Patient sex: M
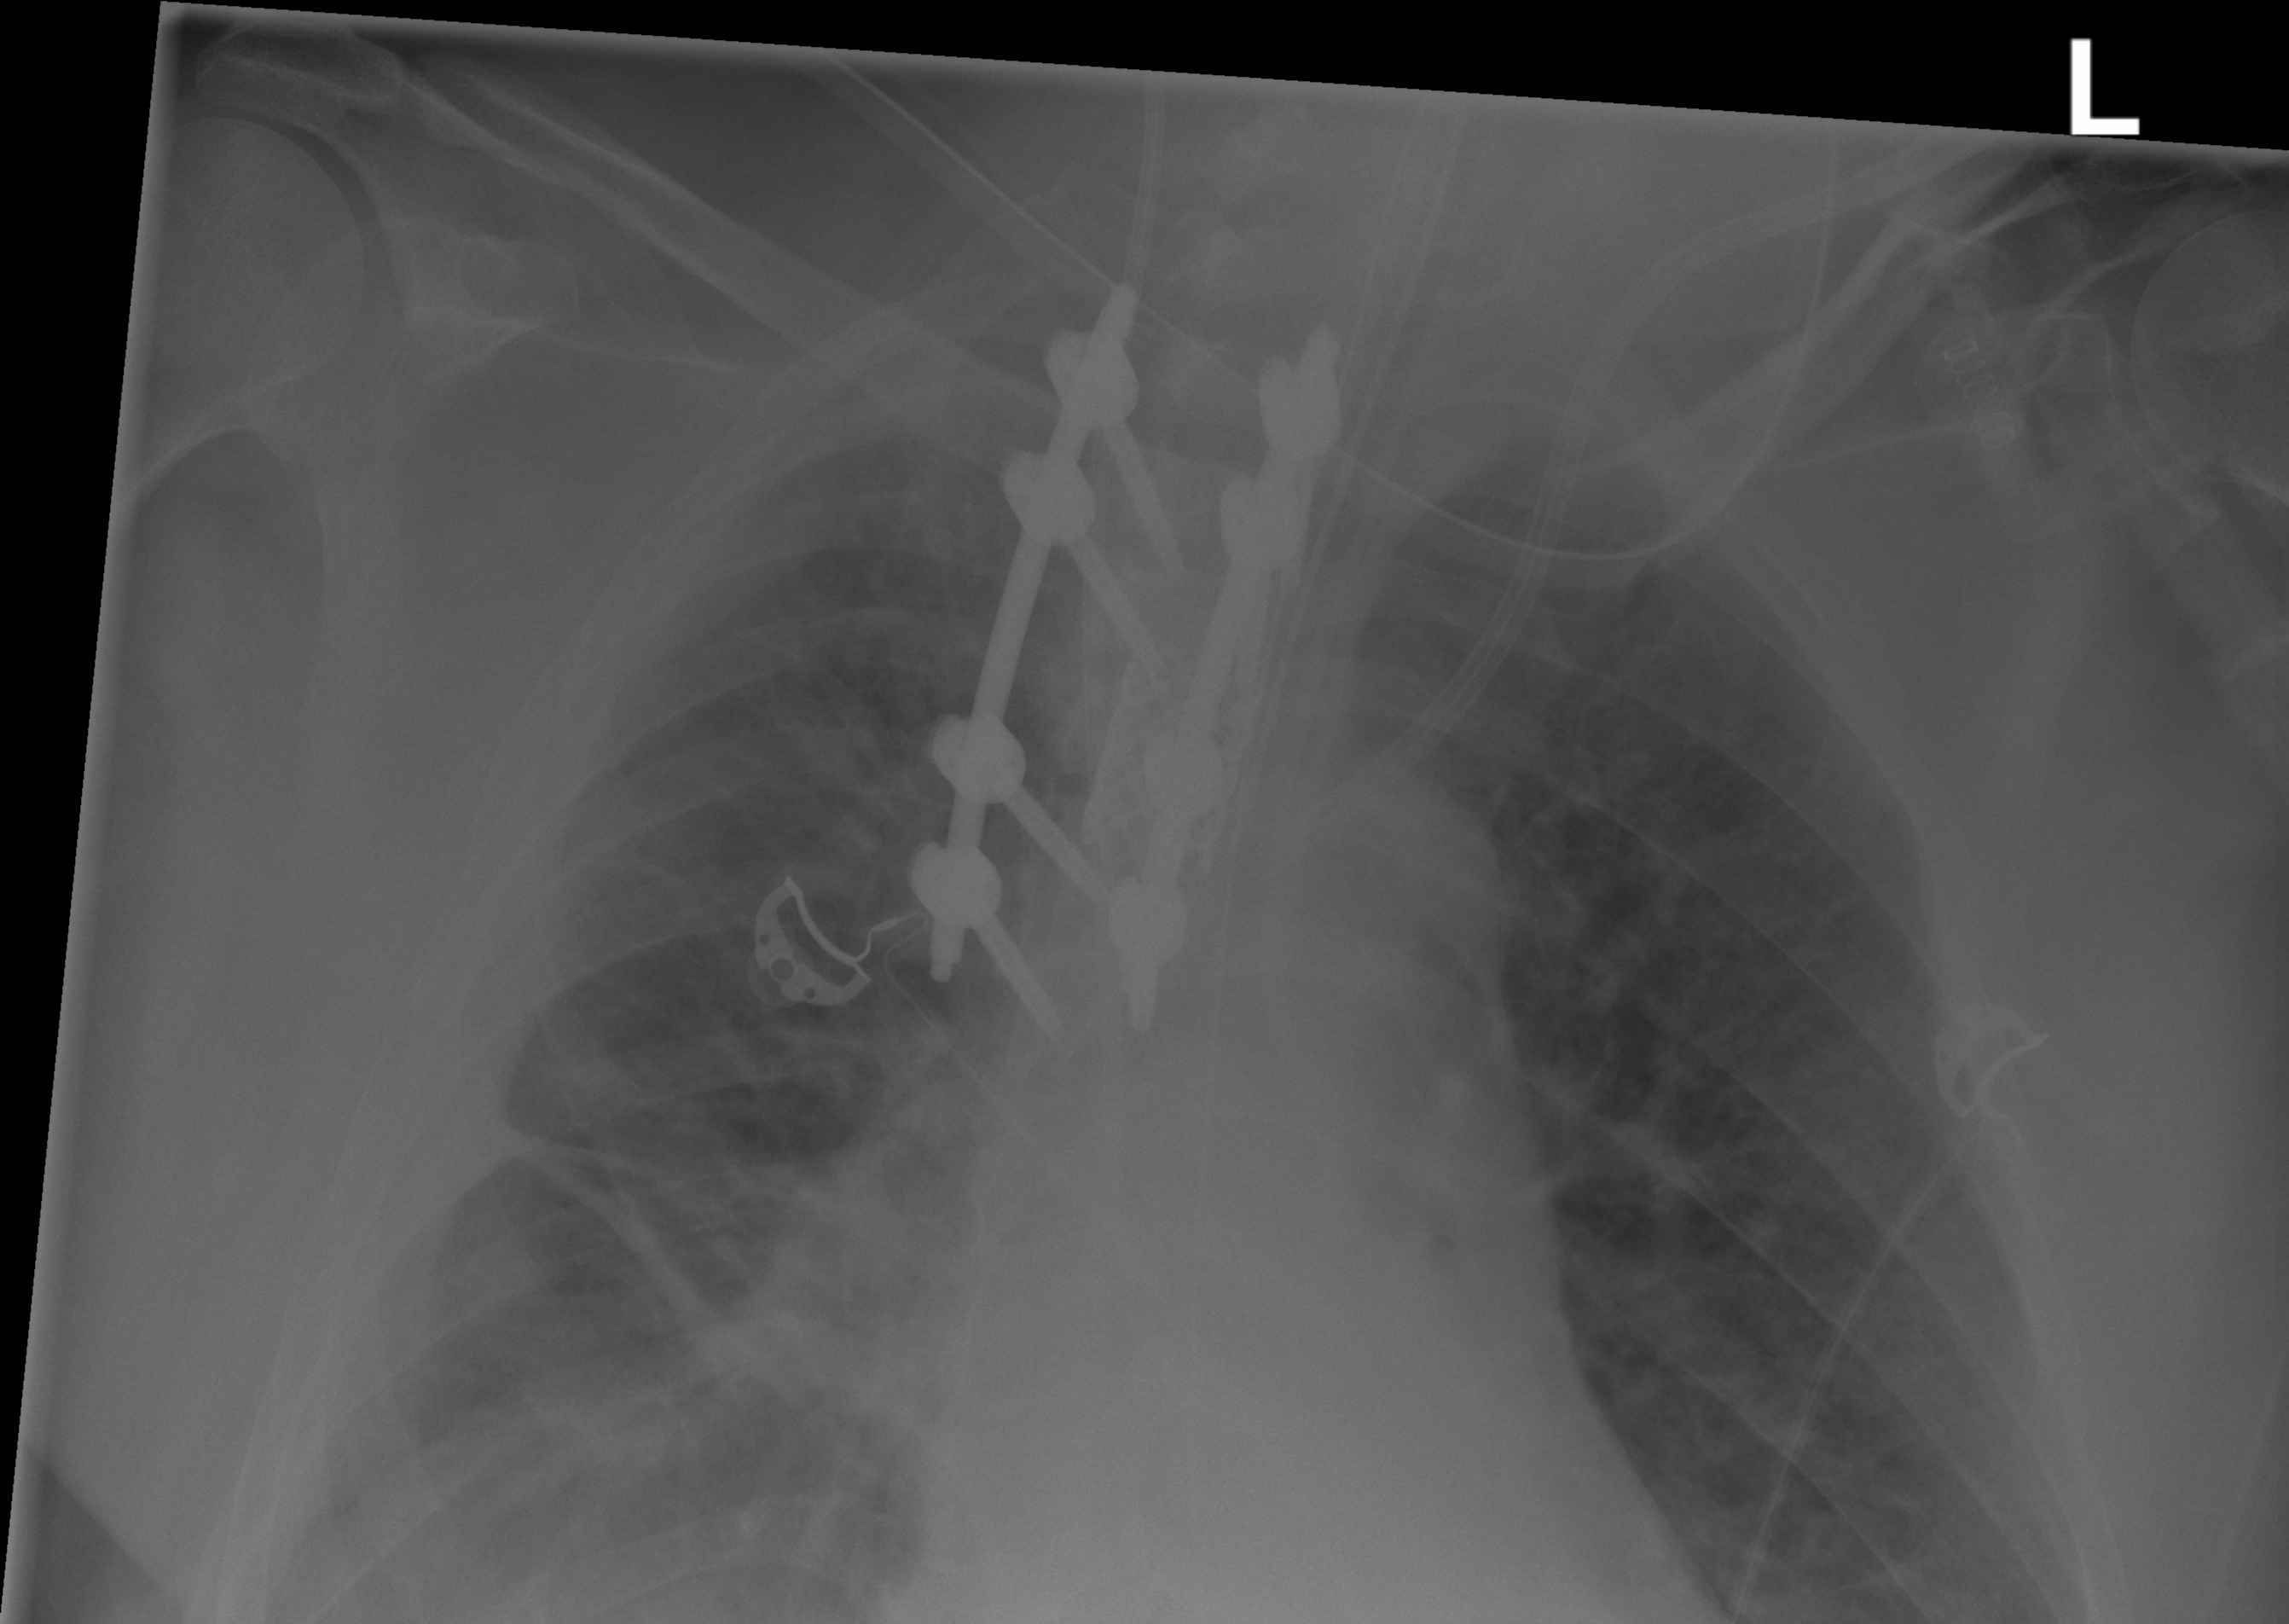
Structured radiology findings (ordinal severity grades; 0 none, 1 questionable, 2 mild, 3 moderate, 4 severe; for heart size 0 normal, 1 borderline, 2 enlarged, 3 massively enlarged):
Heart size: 2
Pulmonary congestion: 2
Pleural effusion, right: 0
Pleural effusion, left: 0
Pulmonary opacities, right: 0
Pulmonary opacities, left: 0
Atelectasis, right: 2
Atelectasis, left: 0